Question: I am trying to style my <URL>
but I find that my scroll bar is extending out of the container

How can I fix it? Code can be seen in <URL>
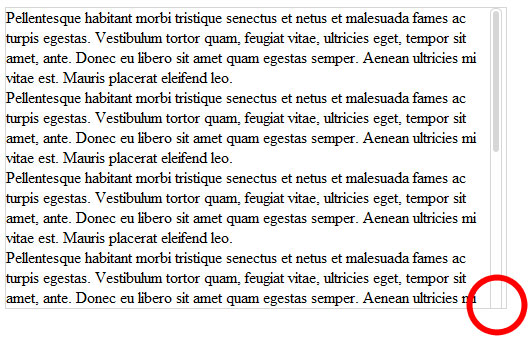
Answer: ## My answer is now redundant, see the below answer.
---
I don't know the "proper jScrollPane method", but this does work in modern browsers.
The problem is that the 'padding' and 'border' on '.jspTrack' is adding up to make the height of the scrollbar '306px', instead of '300px'.
So, you can use the <URL> property on '.jspTrack':
'''
/* https://developer.mozilla.org/en/CSS/box-sizing */
width: 12px; /* adjust width */
/* support Firefox, Safari/WebKit, Opera and IE8 */
-moz-box-sizing: border-box;
-webkit-box-sizing: border-box;
box-sizing: border-box;
'''
See: <URL>
I would personally not be satisfied with this answer, because it seems a kludgy way to fix it.